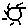
Label: sun